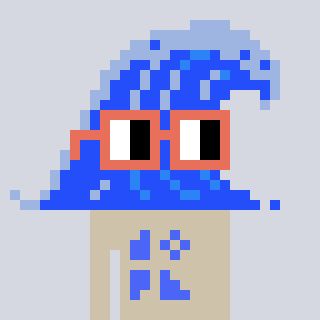
a pixel art character with square orange glasses, a wave-shaped head and a bege-colored body on a cool background